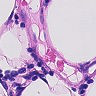
Metastatic tissue present: no